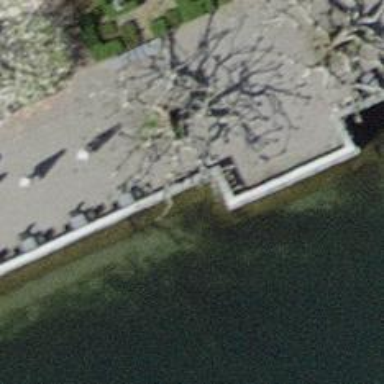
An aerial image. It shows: Retaining wall.